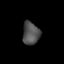
Tissue: lung
Cell type: Epithelial cells
Senescence score: 0.1703
Nuclear area (px): 383
Mean DAPI intensity: 80.313